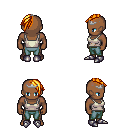
a pixel art fantasy rpg character, male body template, human, dark skin, white pirate shirt, teal pants, light blonde long mohawk hairstyle, silver tiara, metal boots, four views (front, back, left, right), 2x2 character sprite sheet, small pixel art, hard edges, no anti-aliasing